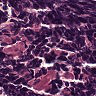
Metastatic tissue present: no